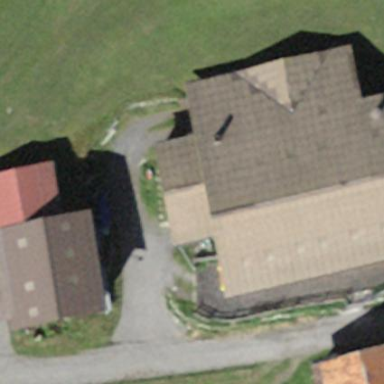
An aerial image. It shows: Simple house.